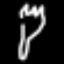
Label: fork